Aerial crown-view tile of a tropical tree (Barro Colorado Island, Panama), acquired 20240611:
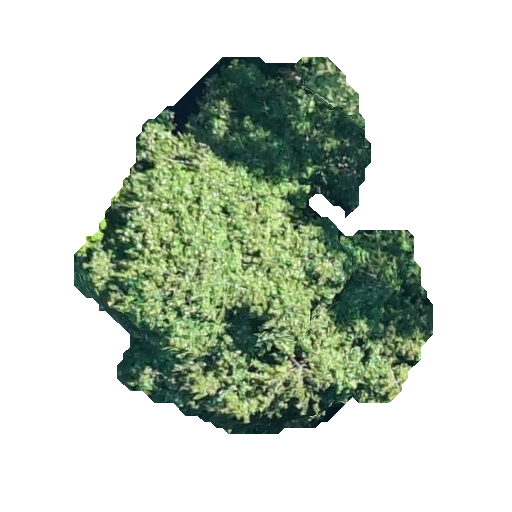
Species: Virola surinamensis
GBIF accepted scientific name: Virola surinamensis
Crown area: 143.842 m²